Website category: university
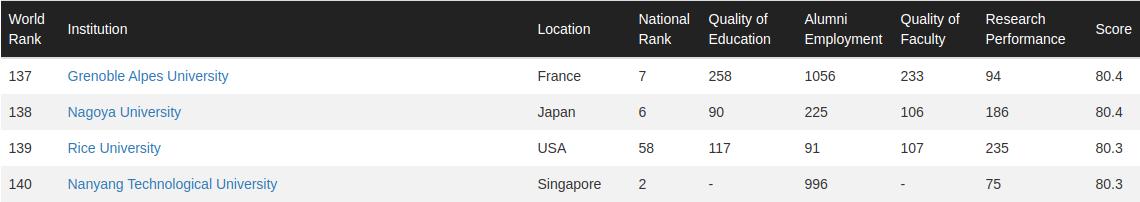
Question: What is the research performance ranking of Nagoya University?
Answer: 186

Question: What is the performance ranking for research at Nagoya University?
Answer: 186

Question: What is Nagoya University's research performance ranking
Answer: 186

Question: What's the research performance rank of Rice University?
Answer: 235

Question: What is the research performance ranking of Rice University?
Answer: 235

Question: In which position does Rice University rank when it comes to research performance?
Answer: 235

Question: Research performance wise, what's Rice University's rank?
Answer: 235

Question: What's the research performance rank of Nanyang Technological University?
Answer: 75

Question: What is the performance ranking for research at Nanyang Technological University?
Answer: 75

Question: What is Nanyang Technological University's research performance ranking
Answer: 75

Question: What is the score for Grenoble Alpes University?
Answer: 80.4

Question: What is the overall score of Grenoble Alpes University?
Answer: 80.4

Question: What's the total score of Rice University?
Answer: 80.3

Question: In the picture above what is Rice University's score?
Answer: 80.3

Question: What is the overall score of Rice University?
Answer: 80.3

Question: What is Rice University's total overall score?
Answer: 80.3

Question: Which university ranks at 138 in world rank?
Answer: Nagoya University

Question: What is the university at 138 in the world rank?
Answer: Nagoya University

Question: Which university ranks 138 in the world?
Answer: Nagoya University

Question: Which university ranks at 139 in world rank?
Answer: Rice University

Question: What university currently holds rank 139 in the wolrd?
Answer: Rice University

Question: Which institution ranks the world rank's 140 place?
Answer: Nanyang Technological University

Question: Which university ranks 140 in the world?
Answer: Nanyang Technological University

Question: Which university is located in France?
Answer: Grenoble Alpes University

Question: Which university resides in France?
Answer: Grenoble Alpes University

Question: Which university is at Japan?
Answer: Nagoya University

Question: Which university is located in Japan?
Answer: Nagoya University

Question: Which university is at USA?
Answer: Rice University

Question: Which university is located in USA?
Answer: Rice University

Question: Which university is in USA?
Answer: Rice University

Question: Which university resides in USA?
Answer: Rice University

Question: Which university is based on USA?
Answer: Rice University

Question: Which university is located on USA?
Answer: Rice University

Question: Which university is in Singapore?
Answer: Nanyang Technological University

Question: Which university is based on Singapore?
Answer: Nanyang Technological University

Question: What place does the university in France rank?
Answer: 137

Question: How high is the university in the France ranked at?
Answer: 137

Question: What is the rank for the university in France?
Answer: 137

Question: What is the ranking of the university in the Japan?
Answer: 138

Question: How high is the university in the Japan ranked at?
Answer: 138

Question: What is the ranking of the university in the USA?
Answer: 139

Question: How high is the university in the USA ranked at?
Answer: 139

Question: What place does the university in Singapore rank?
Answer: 140

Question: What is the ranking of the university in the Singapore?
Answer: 140

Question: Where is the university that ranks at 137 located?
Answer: France

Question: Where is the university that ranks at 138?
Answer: Japan

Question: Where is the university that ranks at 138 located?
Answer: Japan

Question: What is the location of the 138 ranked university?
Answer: Japan

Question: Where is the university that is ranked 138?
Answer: Japan

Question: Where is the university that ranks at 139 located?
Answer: USA

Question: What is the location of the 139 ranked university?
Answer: USA

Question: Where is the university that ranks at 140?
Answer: Singapore

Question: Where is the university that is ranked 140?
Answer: Singapore